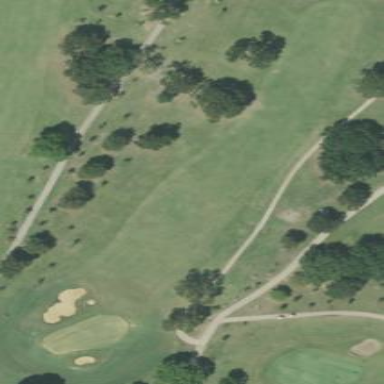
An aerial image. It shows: Golf fairway in the image.